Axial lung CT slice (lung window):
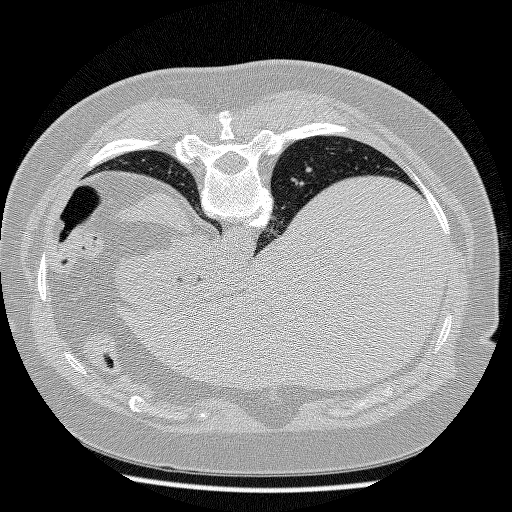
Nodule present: no